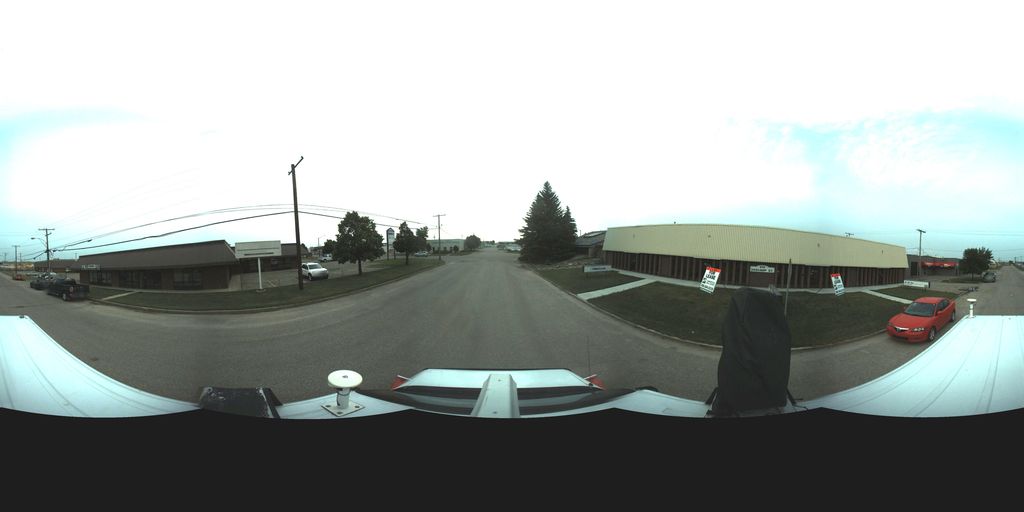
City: saskatoon